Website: macys
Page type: billing-address
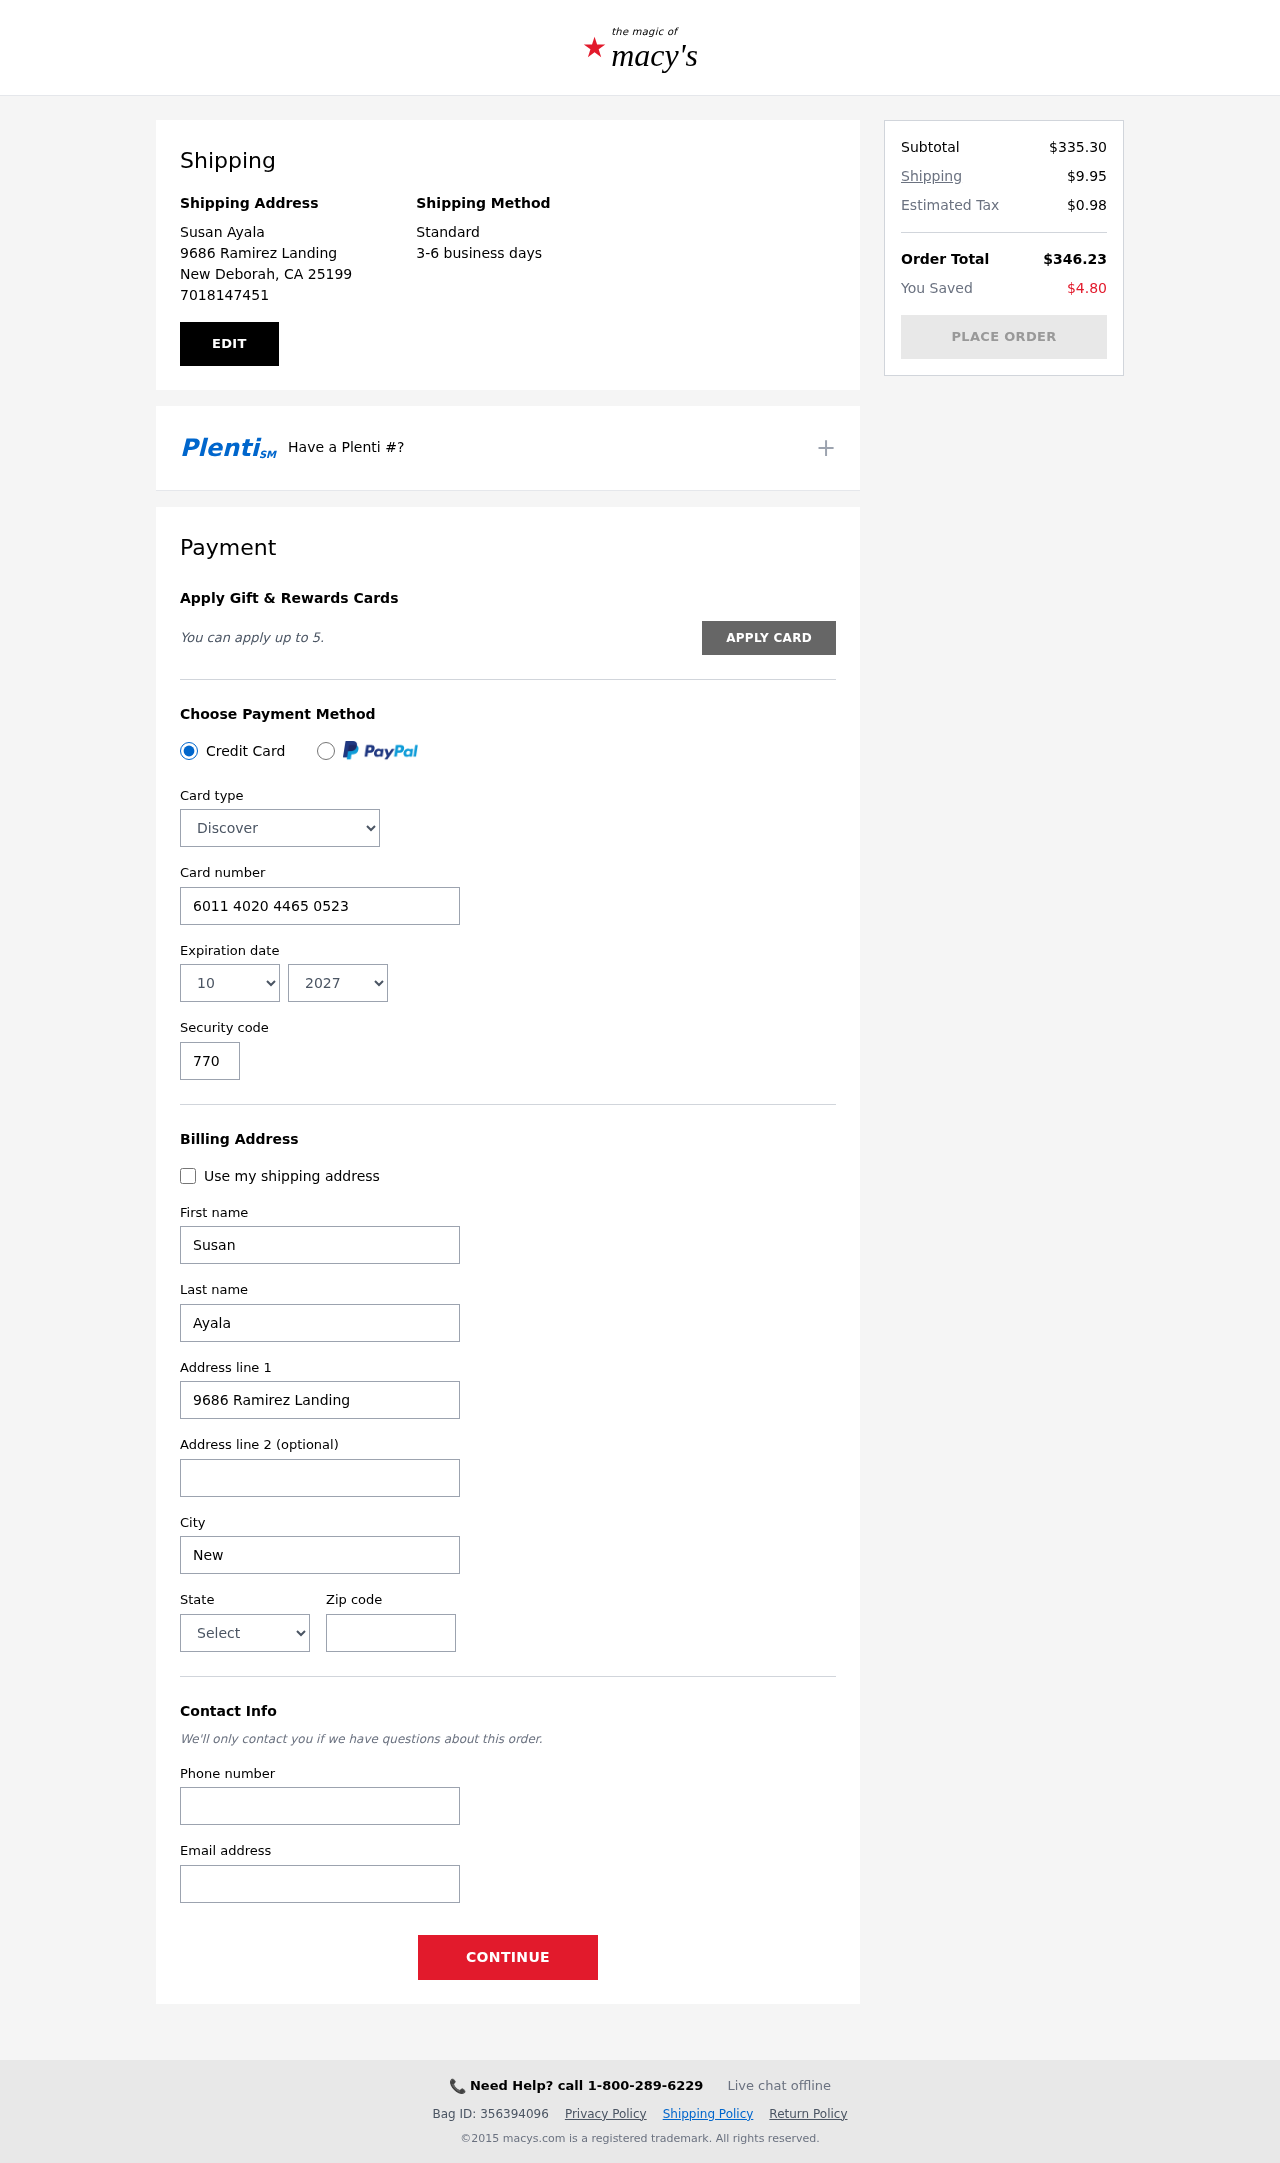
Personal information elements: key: PII_CARD_CVV
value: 770
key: PII_CARD_EXPIRY_MONTH
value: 10
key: PII_CARD_EXPIRY_YEAR
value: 27
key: PII_CARD_NUMBER
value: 6011 4020 4465 0523
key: PII_CARD_TYPE
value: Discover
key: PII_CITY
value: New Deborah
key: PII_CITY_STATE_ZIP
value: New Deborah, CA 25199
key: PII_EMAIL
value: sayala@yahoo.com
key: PII_FIRSTNAME
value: Susan
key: PII_FULLNAME
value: Susan Ayala
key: PII_LASTNAME
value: Ayala
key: PII_PHONE
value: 7018147451
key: PII_POSTCODE
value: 25199
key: PII_STATE
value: California
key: PII_STREET
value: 9686 Ramirez Landing
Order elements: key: ORDER_SUBTOTAL
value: $335.30
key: ORDER_SHIPPING_COST
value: $9.95
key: ORDER_TAX
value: $0.98
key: ORDER_TOTAL
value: $346.23
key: ORDER_SAVINGS
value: $4.80